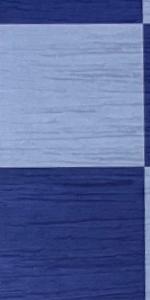
Label: Empty